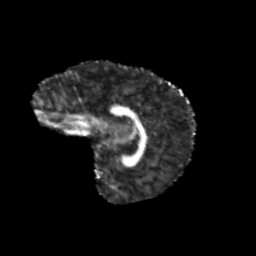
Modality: FA
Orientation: sagittal
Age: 10
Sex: female
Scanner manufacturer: siemens
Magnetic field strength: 3 T
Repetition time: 3.8 s
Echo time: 0.07 s